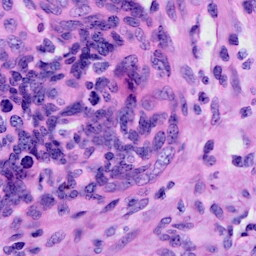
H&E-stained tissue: Cervix